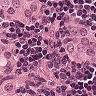
Metastatic tissue present: yes